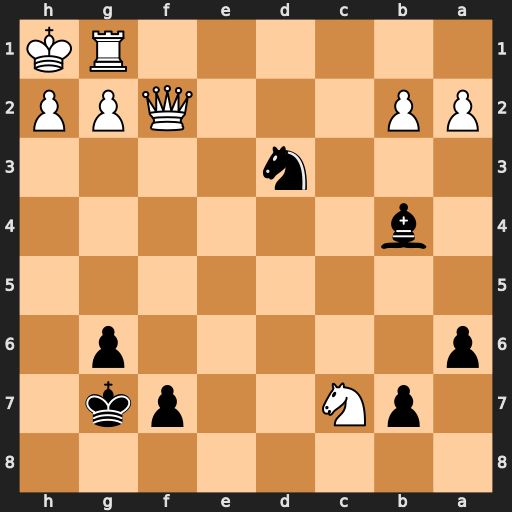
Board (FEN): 8/1pN2pk1/p5p1/8/1b6/3n4/PP3QPP/6RK
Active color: b
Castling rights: -
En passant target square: -
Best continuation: Nxf2#